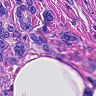
Metastatic tissue present: yes